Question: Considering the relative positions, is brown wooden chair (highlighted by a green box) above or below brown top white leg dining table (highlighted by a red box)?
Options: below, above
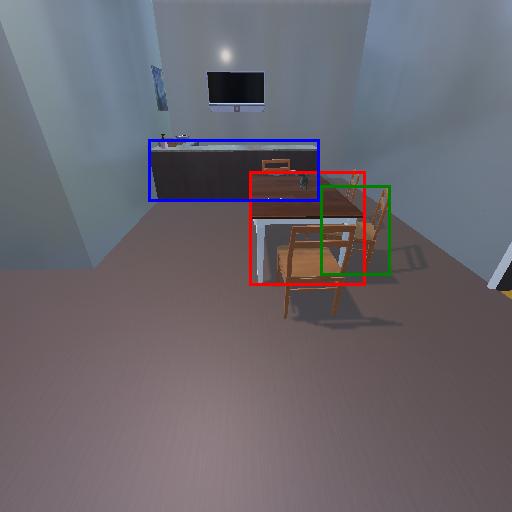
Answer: below